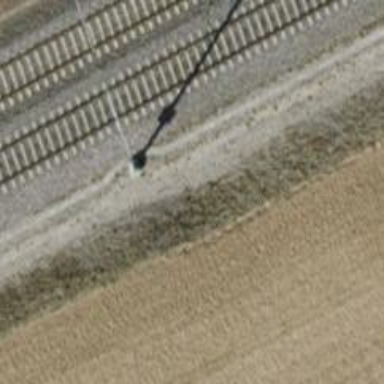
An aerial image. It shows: Catenary mast for power lines.